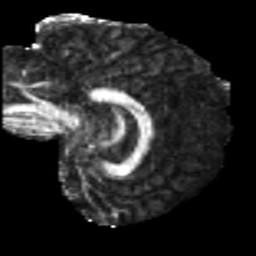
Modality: FA
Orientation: sagittal
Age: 46
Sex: male
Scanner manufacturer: siemens
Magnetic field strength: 3 T
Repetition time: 5 s
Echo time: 0.092 s